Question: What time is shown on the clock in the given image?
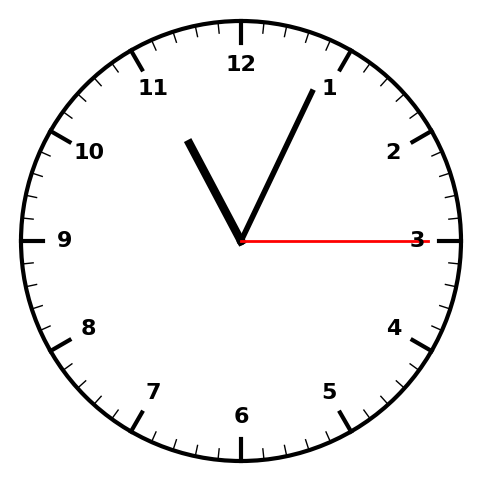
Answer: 11:04:15